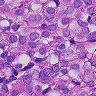
Metastatic tissue present: yes